Question: I'm creating a dialog that has an x amount of tabs where the user can select from. Unique to this situation is that I already have a TabHost for my Activity. Somehow that TabHost is working but my new one isn't. The error that I get is:
'''
java.lang.IllegalArgumentException: No view found for id 0x7f0b005c (nl.raakict.android.spc:id/realtabcontent2) for fragment CreateCarrierTabFragment{211feed8 #2 id=0x7f0b005c Overig}
'''
But I am sure that view id is present, for this is my XML:
'''
<?xml version="1.0" encoding="utf-8"?>
<LinearLayout xmlns:android="http://schemas.android.com/apk/res/android"
android:layout_width="match_parent"
android:layout_height="match_parent"
android:orientation="vertical">
<android.support.v4.app.FragmentTabHost
android:id="@+id/tabhost2"
android:layout_width="match_parent"
android:layout_height="match_parent" >
<LinearLayout
android:layout_width="match_parent"
android:layout_height="wrap_content"
android:orientation="vertical" >
<TabWidget
android:id="@+id/tabs2"
android:layout_width="match_parent"
android:layout_height="wrap_content"
android:background="@android:color/transparent" />
<FrameLayout
android:id="@+id/realtabcontent2"
android:layout_width="match_parent"
android:layout_height="wrap_content" />
</LinearLayout>
</android.support.v4.app.FragmentTabHost>
</LinearLayout>
'''
And this is what I see in my debug mode if I do a findviewbyid on the id:

My full class code:
'''
package nl.raakict.android.spc.Fragment;
import android.app.AlertDialog;
import android.app.Dialog;
import android.graphics.Color;
import android.os.Bundle;
import android.support.v4.app.DialogFragment;
import android.support.v4.app.FragmentTabHost;
import android.view.LayoutInflater;
import android.view.View;
import android.widget.TextView;
import java.util.ArrayList;
import java.util.HashMap;
import nl.raakict.android.spc.Controller.API;
import nl.raakict.android.spc.Model.CarrierCategory;
import nl.raakict.android.spc.Model.CarrierType;
import nl.raakict.android.spc.R;
public class PopupCreateCarrier extends DialogFragment {
private FragmentTabHost mTabHost;
private API mApi;
private ArrayList<CarrierType> carrierTypes;
private HashMap<Long, CarrierCategory> carrierCategories;
private HashMap<Long, View> carrierCategoriesViewIndicators;
private HashMap<Long, ArrayList<CarrierType>> indicatorCarrierTypes;
private LayoutInflater layoutInflater;
private CarrierCategory otherCategory;
@Override
public void onCreate(Bundle savedInstanceState) {
super.onCreate(savedInstanceState);
// layoutInflater = LayoutInflater.from(getActivity());
// final View view = layoutInflater.inflate(R.layout.fragment_tab_host_new_carrier, null);
// indicatorCarrierTypes = new HashMap<Long, ArrayList<CarrierType>>();
// mApi = API.getInstance(getActivity());
// mApi.GetCarrierCategories(this);
// mTabHost = (FragmentTabHost) view.findViewById(android.R.id.tabhost);
// mTabHost.setup(getActivity(), getActivity().getSupportFragmentManager(), R.id.realtabcontent);
// otherCategory = new CarrierCategory();
// otherCategory.setName("Overig");
// otherCategory.setID(Long.MAX_VALUE);
}
@Override
public Dialog onCreateDialog(Bundle savedInstanceState) {
layoutInflater = LayoutInflater.from(getActivity());
final View view = layoutInflater.inflate(R.layout.fragment_tab_host_new_carrier, null);
otherCategory = new CarrierCategory();
otherCategory.setName("Overig");
otherCategory.setID(Long.MAX_VALUE);
indicatorCarrierTypes = new HashMap<Long, ArrayList<CarrierType>>();
mApi = API.getInstance(getActivity());
mTabHost = (FragmentTabHost) view.findViewById(R.id.tabhost2);
View test = view.findViewById(R.id.realtabcontent2);
mTabHost.setup(getActivity(), getActivity().getSupportFragmentManager(), R.id.realtabcontent2);
mapCategoriesToHashMaps();
mapCarrierTypesToHashMaps();
setTabViews();
Dialog dialog = new AlertDialog.Builder(getActivity())
.setTitle(R.string.titel_pallets_bakken)
.setView(view)
.create();
return dialog;
}
private void mapCategoriesToHashMaps(){
ArrayList<CarrierCategory> carrierCategoriesAL = mApi.getAllCarrierCategories();
carrierCategories = new HashMap<Long, CarrierCategory>();
carrierCategoriesViewIndicators = new HashMap<Long, View>();
indicatorCarrierTypes = new HashMap<Long, ArrayList<CarrierType>>();
if(carrierCategoriesAL != null) {
for (CarrierCategory cc : carrierCategoriesAL) {
carrierCategories.put(cc.getID(), cc);
}
for (CarrierCategory category : carrierCategoriesAL) {
if (!carrierCategoriesViewIndicators.containsKey(category)) {
carrierCategoriesViewIndicators.put(category.getID(), layoutInflater.inflate(R.layout.tab_view_carrier, null));
indicatorCarrierTypes.put(category.getID(), new ArrayList<CarrierType>());
}
}
}
}
private void mapCarrierTypesToHashMaps(){
carrierTypes = mApi.getAllCarrierTypes();
for(CarrierType carrierType : carrierTypes){
if(carrierType.getCarrierCategoryID() != null){
long carrierTypeId = carrierType.getCarrierCategoryID();
if(carrierCategoriesViewIndicators.containsKey(carrierType.getCarrierCategoryID()))
indicatorCarrierTypes.get(carrierTypeId).add(carrierType);
else{
carrierCategoriesViewIndicators.put(carrierTypeId, layoutInflater.inflate(R.layout.tab_view_carrier, null));
indicatorCarrierTypes.put(carrierTypeId, new ArrayList<CarrierType>());
indicatorCarrierTypes.get(carrierTypeId).add(carrierType);
}
} else {
//TODO remove after test
if(carrierCategoriesViewIndicators.containsKey(otherCategory.getID()))
indicatorCarrierTypes.get(otherCategory.getID()).add(carrierType);
else{
carrierCategoriesViewIndicators.put(otherCategory.getID(), layoutInflater.inflate(R.layout.tab_view_carrier, null));
indicatorCarrierTypes.put(otherCategory.getID(), new ArrayList<CarrierType>());
indicatorCarrierTypes.get(otherCategory.getID()).add(carrierType);
carrierCategories.put(otherCategory.getID(), otherCategory);
}
}
}
}
private void setTabViews() {
for(long catId : carrierCategoriesViewIndicators.keySet()){
Bundle b = new Bundle();
View indicator = carrierCategoriesViewIndicators.get(catId);
indicator.setBackgroundResource(R.drawable.carrier_tab);
TextView werkplekIndicatorTitle = (TextView) indicator
.findViewById(R.id.text_category_name);
werkplekIndicatorTitle.setText(carrierCategories.get(catId).getName());
werkplekIndicatorTitle.setTextColor(Color.WHITE);
b.putString("key", carrierCategories.get(catId).getName());
b.putParcelableArrayList("carriertypes", indicatorCarrierTypes.get(catId));
mTabHost.addTab(
mTabHost.newTabSpec(carrierCategories.get(catId).getName()).setIndicator(carrierCategoriesViewIndicators.get(catId)),
CreateCarrierTabFragment.class, b);
}
}
}
'''
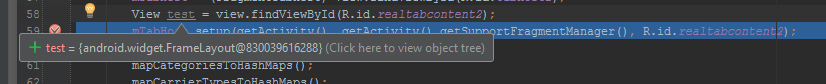
Answer: My view wasn't directly inflated on the activity so I used the wrong FragmentManager, what I had to use was the getChildFragmentManager().